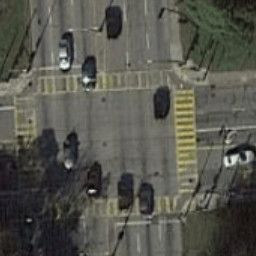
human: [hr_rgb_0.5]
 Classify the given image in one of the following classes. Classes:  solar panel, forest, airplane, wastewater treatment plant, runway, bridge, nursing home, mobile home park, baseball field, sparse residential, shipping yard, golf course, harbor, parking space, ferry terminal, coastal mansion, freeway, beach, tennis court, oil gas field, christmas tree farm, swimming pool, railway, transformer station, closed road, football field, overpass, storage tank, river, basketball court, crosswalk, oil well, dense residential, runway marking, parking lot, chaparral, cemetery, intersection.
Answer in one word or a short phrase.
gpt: crosswalk